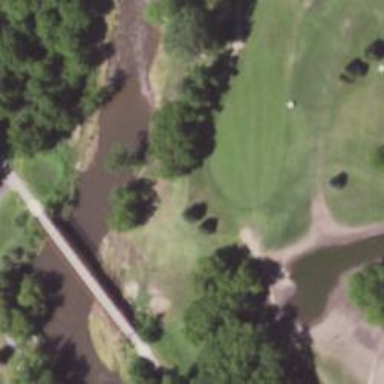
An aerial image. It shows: Golf hole on golf course.